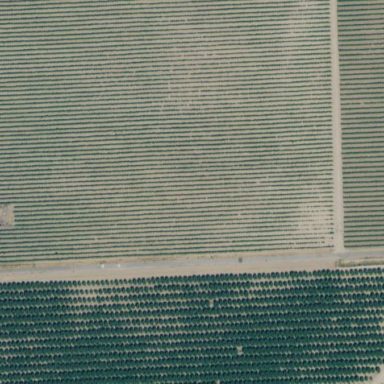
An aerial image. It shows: Vineyard growing grapes.